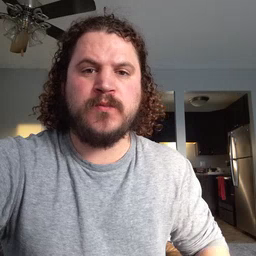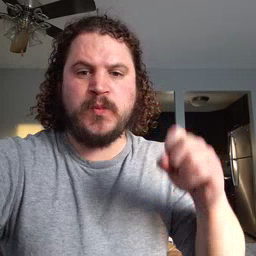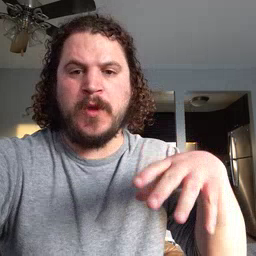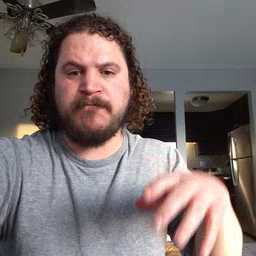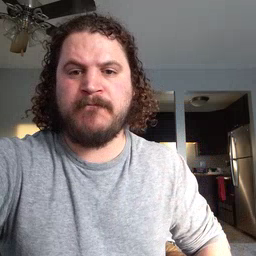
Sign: drop